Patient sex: M
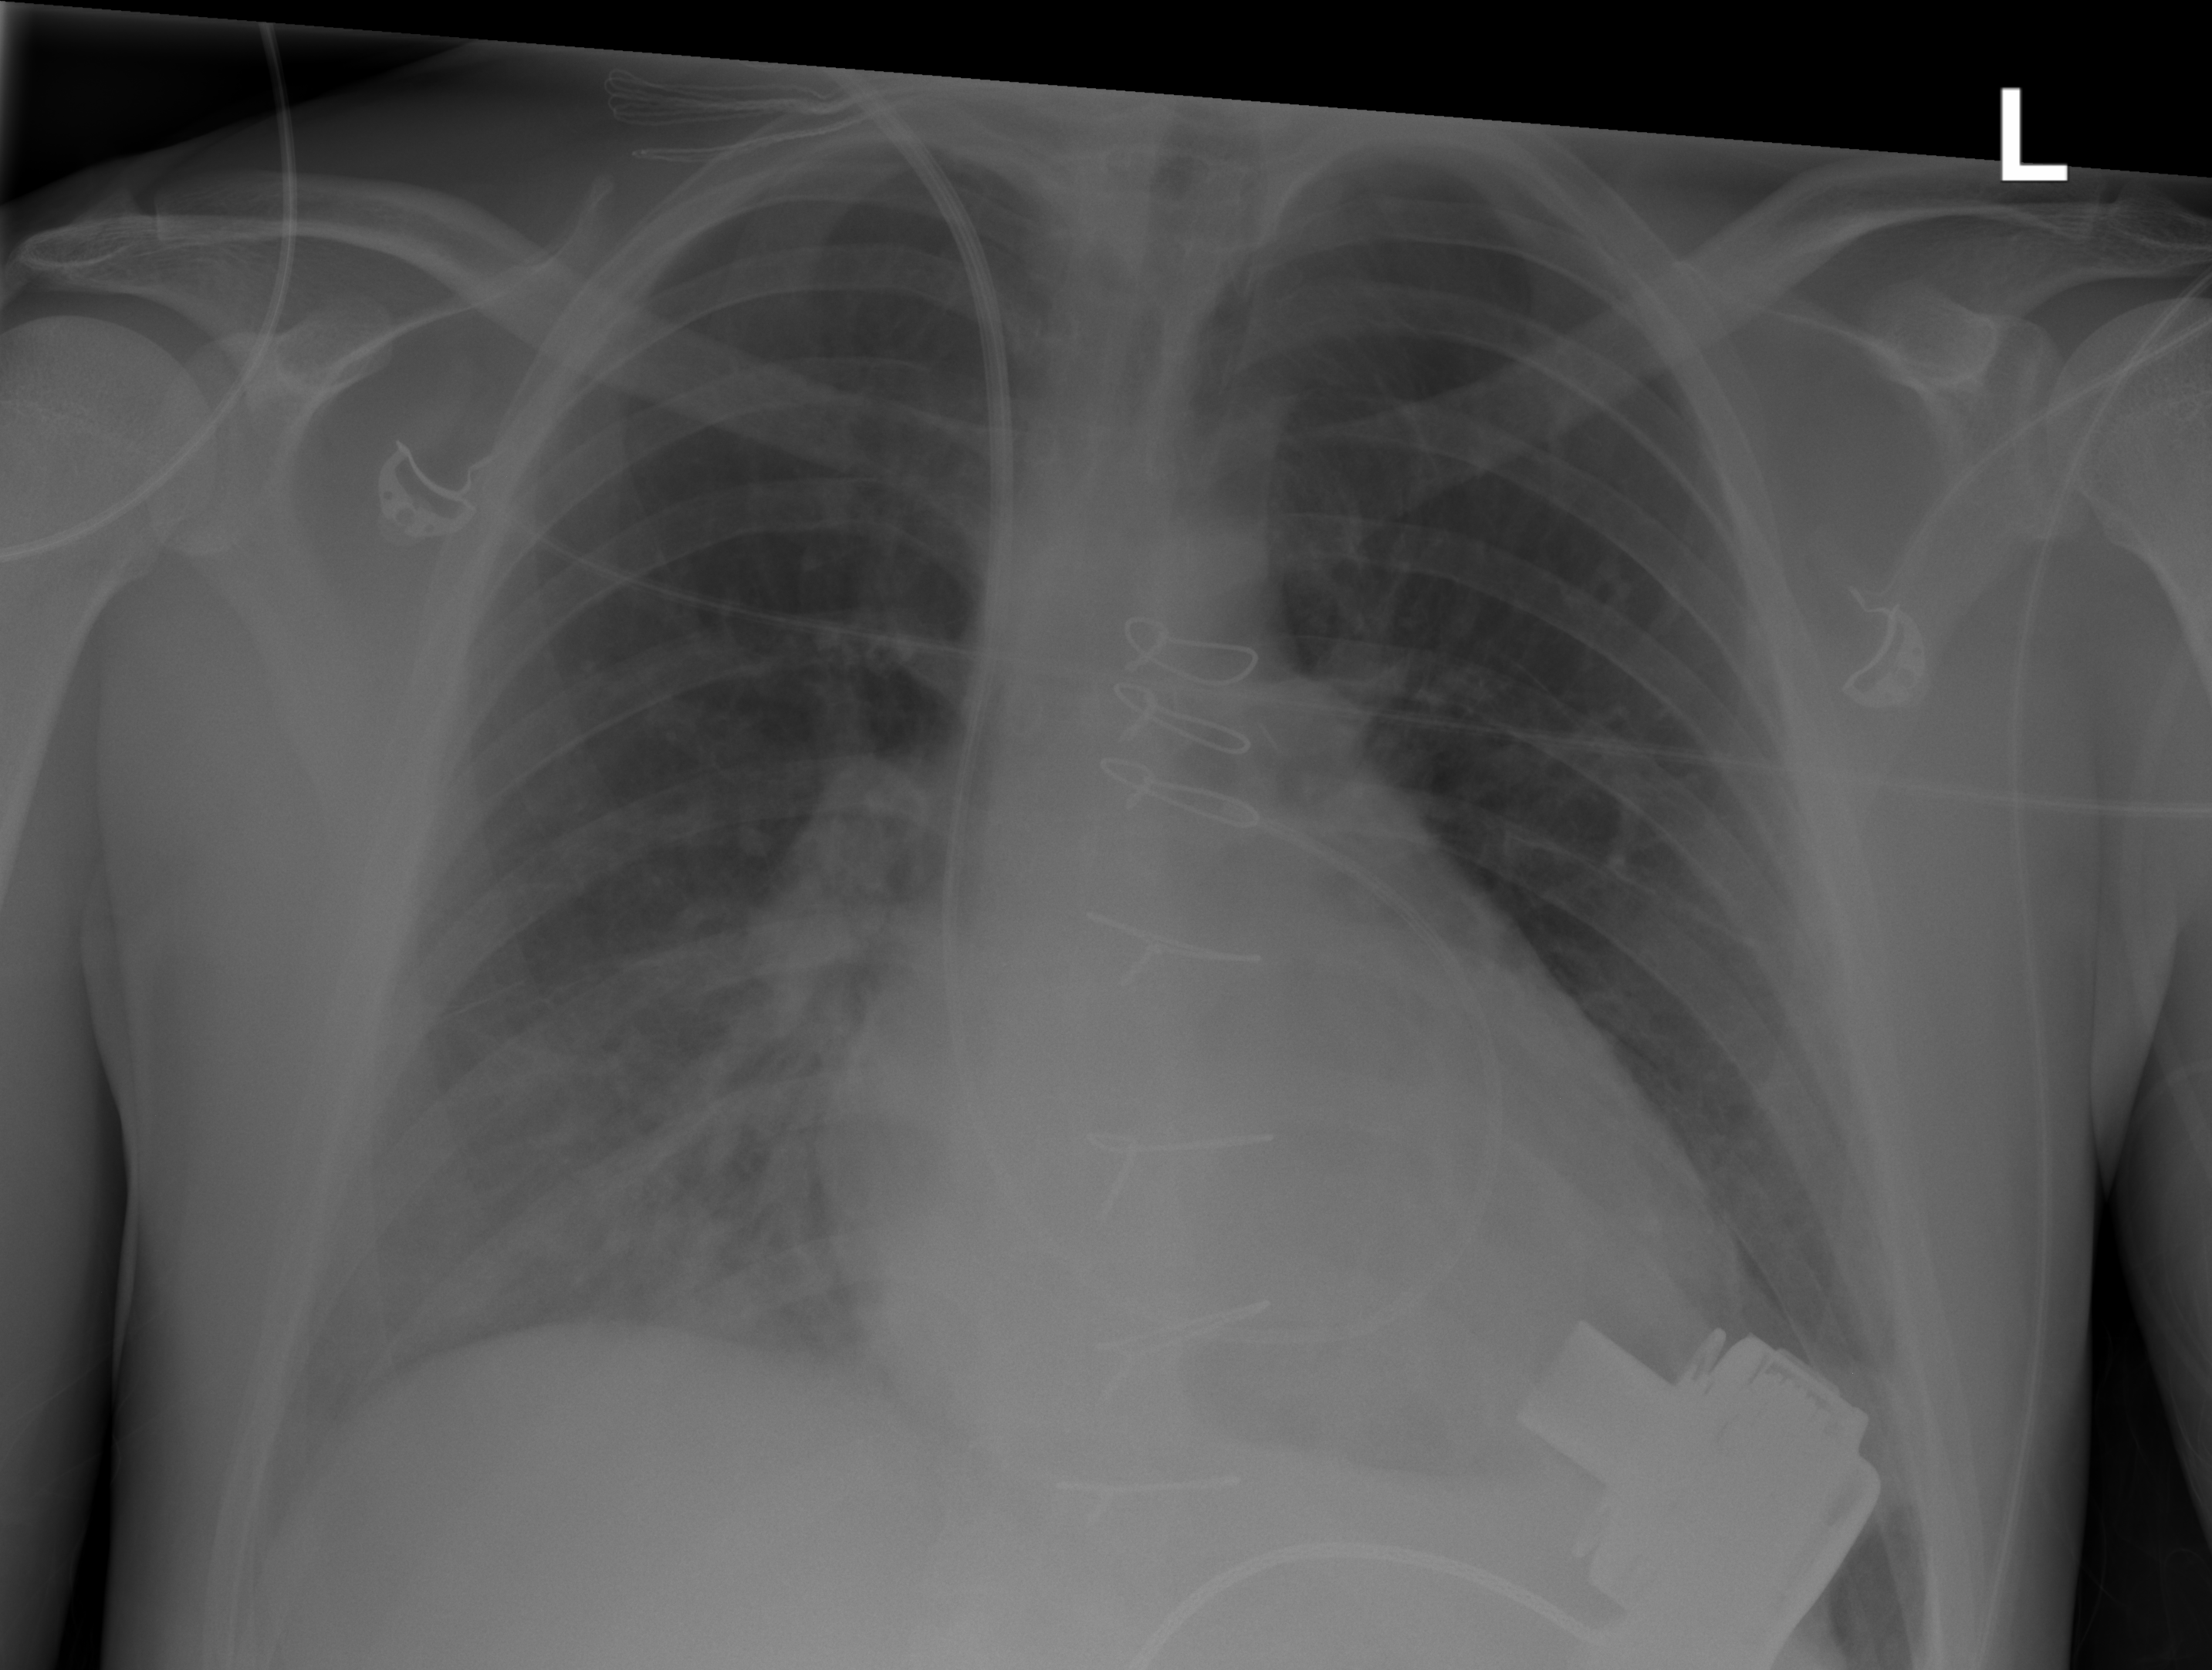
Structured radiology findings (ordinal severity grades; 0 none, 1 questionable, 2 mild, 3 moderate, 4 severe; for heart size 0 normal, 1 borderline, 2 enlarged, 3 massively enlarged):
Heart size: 0
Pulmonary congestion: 0
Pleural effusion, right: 0
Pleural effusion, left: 0
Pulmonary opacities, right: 2
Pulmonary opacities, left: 0
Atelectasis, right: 2
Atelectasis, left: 0